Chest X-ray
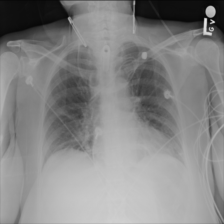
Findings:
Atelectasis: negative
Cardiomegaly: negative
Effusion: negative
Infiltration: negative
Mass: negative
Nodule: negative
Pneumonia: negative
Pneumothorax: negative
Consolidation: negative
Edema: negative
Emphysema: negative
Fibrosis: negative
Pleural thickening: negative
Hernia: negative